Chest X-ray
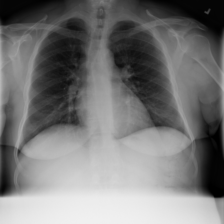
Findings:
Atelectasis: negative
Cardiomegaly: negative
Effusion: negative
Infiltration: negative
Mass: negative
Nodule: negative
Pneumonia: negative
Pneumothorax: negative
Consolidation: negative
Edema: negative
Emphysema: negative
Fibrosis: negative
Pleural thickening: negative
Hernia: negative